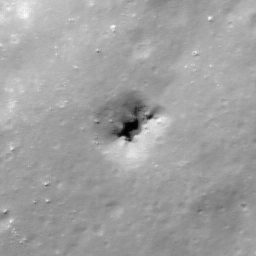
Pit: Stevinus 15
Host crater: Stevinus
Host type: impact_melt
Lunar coordinates: latitude -32.357, longitude 54.943